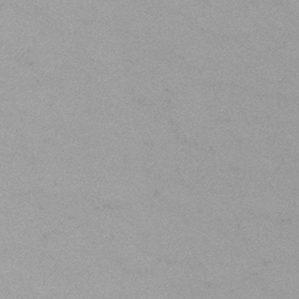
Label: frost